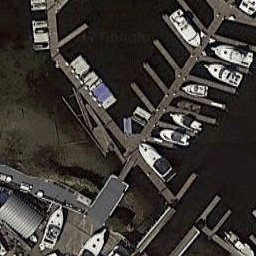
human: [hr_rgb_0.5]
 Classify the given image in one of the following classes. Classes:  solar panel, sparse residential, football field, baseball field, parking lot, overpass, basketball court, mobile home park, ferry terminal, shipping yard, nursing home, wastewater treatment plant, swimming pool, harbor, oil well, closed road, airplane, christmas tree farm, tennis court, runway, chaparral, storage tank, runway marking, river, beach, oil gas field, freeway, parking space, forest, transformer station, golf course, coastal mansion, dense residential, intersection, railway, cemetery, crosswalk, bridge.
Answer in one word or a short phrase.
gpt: harbor